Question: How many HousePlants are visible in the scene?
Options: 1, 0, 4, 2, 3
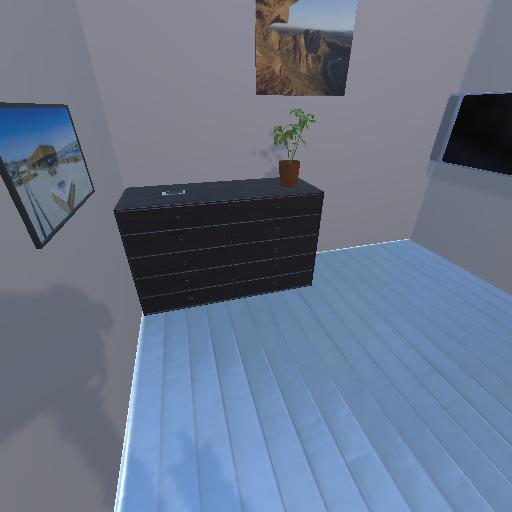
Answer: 1